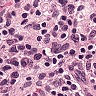
Metastatic tissue present: no